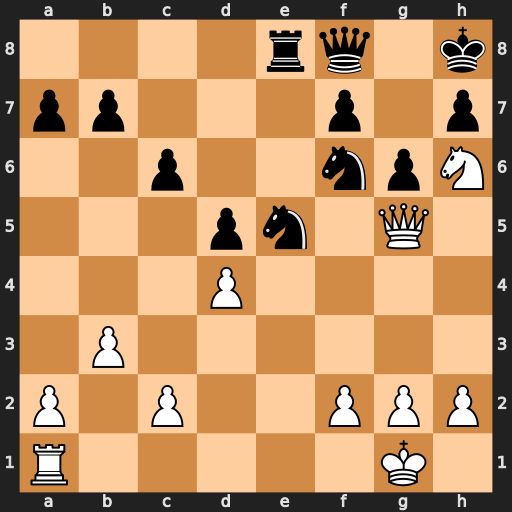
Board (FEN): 4rq1k/pp3p1p/2p2npN/3pn1Q1/3P4/1P6/P1P2PPP/R5K1
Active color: w
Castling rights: -
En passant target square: -
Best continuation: Qxf6+ Qg7 dxe5 Qxf6 exf6